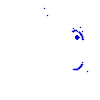
Particle: electron